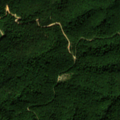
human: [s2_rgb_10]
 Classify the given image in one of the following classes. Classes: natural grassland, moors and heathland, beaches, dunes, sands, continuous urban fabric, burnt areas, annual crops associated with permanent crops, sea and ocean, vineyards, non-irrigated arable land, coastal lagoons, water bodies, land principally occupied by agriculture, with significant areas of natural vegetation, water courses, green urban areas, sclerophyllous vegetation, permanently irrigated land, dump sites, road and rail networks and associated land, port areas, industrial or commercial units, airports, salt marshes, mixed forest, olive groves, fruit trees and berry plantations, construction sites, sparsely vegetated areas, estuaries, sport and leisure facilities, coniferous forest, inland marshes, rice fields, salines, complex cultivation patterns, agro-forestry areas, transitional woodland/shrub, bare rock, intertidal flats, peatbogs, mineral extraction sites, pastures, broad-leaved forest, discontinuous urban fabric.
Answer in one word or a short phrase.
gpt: broad-leaved forest